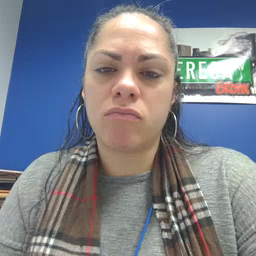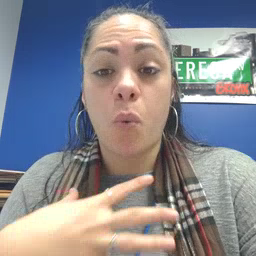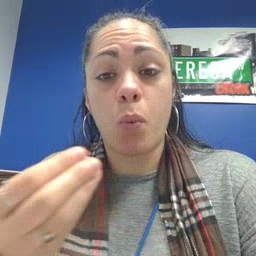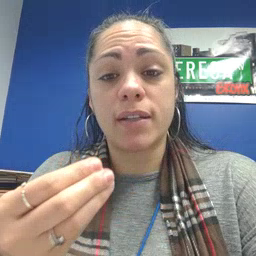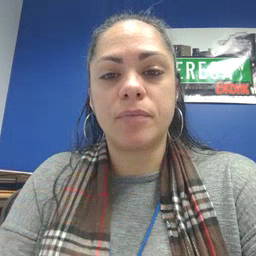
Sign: white